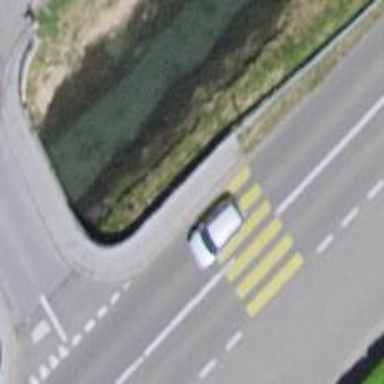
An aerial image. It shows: Marked road crossing.